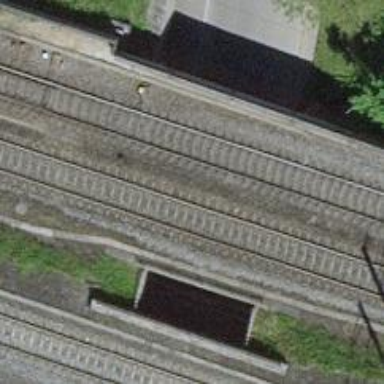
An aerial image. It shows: Railway bridge with electrified tracks and single rail.